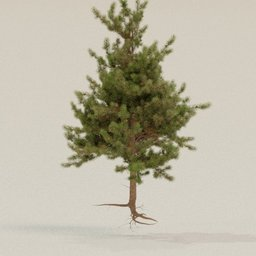
Label: nature